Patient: sex F, age 68
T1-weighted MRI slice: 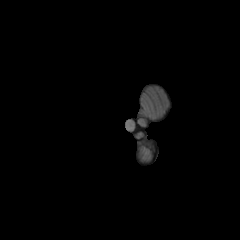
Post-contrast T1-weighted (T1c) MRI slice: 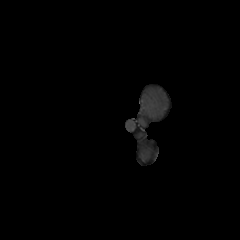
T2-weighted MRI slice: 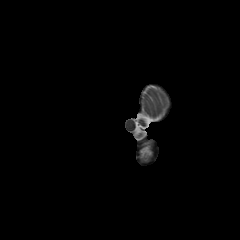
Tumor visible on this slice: no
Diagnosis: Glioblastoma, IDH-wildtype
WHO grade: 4